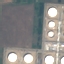
Land use / land cover class: Industrial